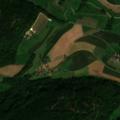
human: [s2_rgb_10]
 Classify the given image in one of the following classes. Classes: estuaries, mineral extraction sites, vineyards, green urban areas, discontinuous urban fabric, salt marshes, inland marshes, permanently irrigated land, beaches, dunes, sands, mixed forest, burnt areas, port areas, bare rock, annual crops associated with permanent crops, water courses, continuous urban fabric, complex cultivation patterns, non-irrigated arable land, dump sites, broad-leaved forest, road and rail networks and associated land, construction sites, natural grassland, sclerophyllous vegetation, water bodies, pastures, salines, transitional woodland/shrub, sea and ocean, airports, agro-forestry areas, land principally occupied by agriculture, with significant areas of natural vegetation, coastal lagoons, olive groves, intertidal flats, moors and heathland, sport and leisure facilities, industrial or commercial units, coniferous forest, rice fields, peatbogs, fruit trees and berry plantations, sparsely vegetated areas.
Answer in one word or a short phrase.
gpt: land principally occupied by agriculture, with significant areas of natural vegetation, broad-leaved forest, mixed forest